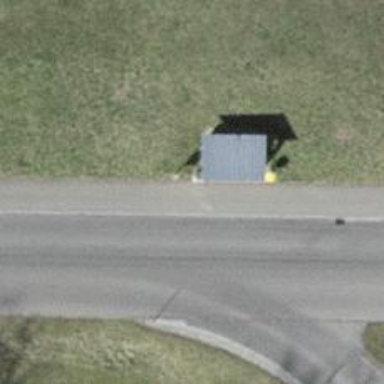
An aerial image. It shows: Bus stop with platform for public transport.